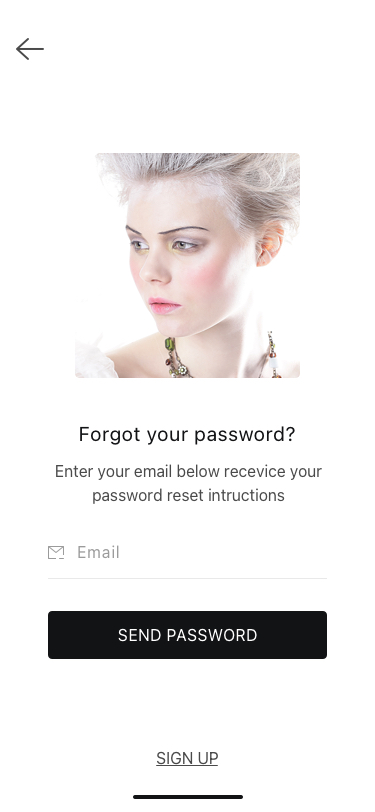
Text in this UI design:
Sign Up
Send Password
Forgot your password?
Enter your email below recevice your
password reset intructions
Email